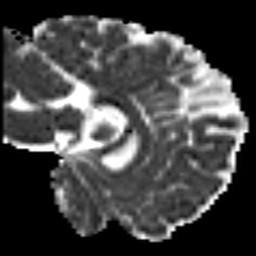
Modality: MD
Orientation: sagittal
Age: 24
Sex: male
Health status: healthy
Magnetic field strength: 3 T
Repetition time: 8.4 s
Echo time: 0.0926 s